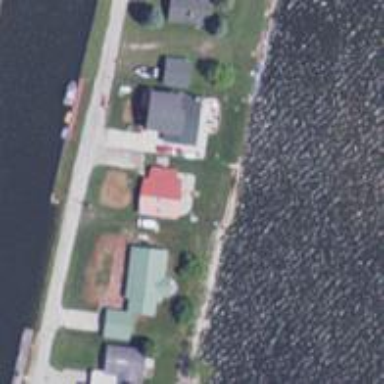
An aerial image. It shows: Dock located along the waterway.